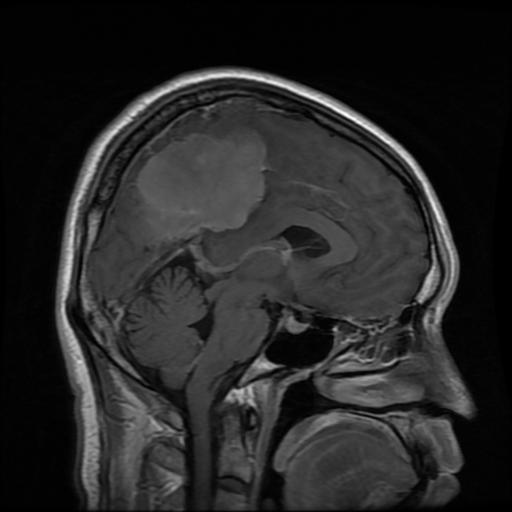
Label: meningioma